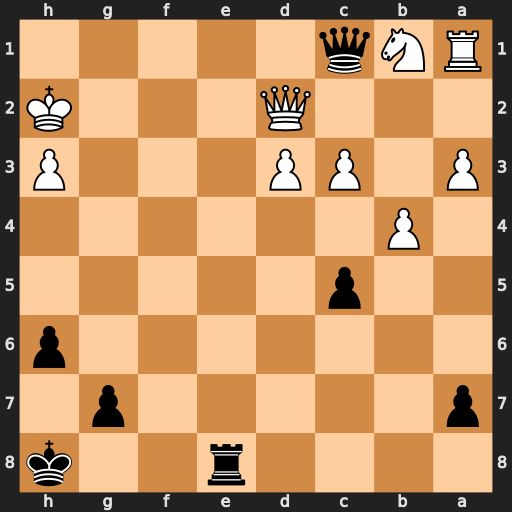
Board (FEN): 4r2k/p5p1/7p/2p5/1P6/P1PP3P/3Q3K/RNq5
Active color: b
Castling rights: -
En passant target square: -
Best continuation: Qf1 Ra2 Re1 Qf2 Qh1+ Kg3 Rg1+ Qxg1 Qxg1+